Field crop: tomato
Growth stage: 2
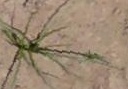
Species: cyperus